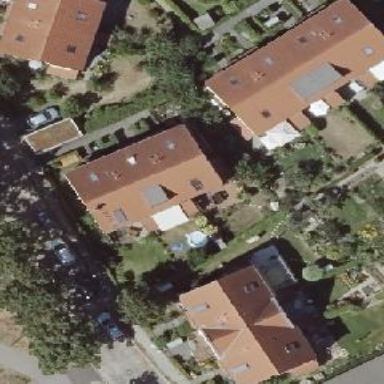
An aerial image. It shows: Semi-detached house with gabled roof.